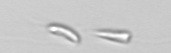
Label: Dinobryon